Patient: sex F, age 56
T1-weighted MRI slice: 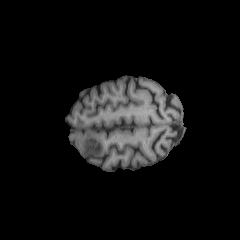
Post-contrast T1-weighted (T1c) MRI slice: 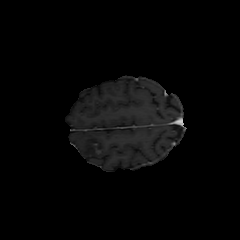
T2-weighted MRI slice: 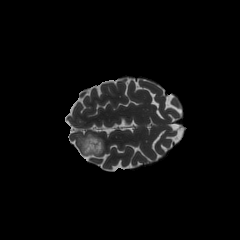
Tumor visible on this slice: yes
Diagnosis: Oligodendroglioma, IDH-mutant, 1p/19q-codeleted
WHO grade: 2